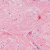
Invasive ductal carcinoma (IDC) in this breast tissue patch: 0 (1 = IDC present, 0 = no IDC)